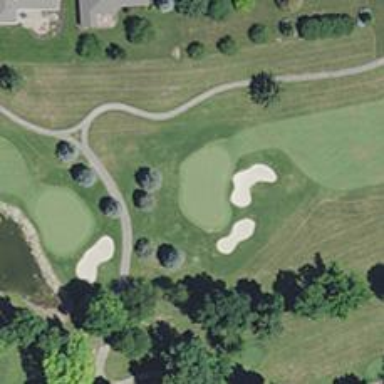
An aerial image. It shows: View of golf hole.